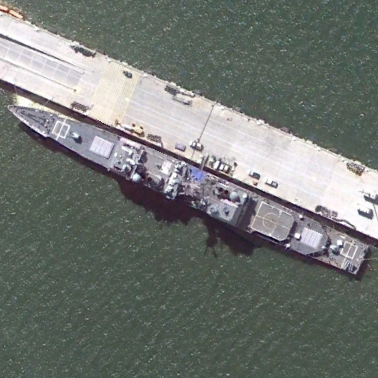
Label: cruiser